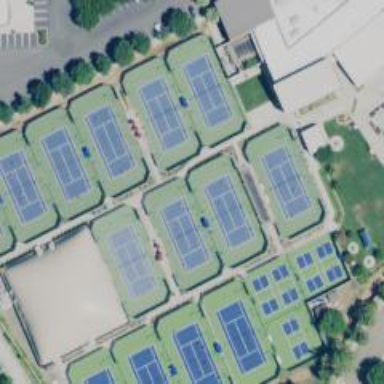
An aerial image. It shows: Sports centre with focus on tennis.